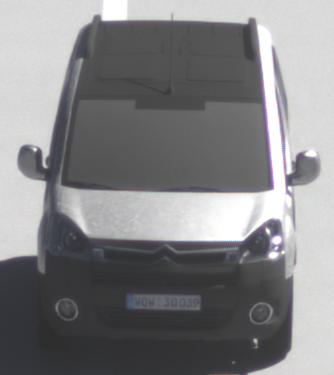
Make: Citroen
Model: Berlingo Kombi VTi 120
Detailed model: Berlingo (II) Kombi
Model produced from: 2009/12
Model produced until: 2012/03
Doors: 5
Color: white
Road condition: dry road
Daytime: midday
Contrast: high contrast